Question: We've got the following script:
'''
WITH
SET [Last56Days] as
TAIL ( [Date].[Date - Calendar Month].[Calendar Day].members, 56 )
MEMBER [Measures].[DateValue] as
[Date].[Date - Calendar Month].CURRENTMEMBER.member_value, format_string = "short date"
MEMBER [Measures].[DateValue2] as
[Date].[Date - Calendar Month].CURRENTMEMBER.member_value, format_string = "dd/mm/yyyy"
SELECT
{ [Measures].[DateValue], [Measures].[DateValue2]} ON COLUMNS,
Hierarchize ({ [Last56Days] } ) ON ROWS
FROM [Our Cube]
'''
It returns this:

Can I change the date format somehow so that the dates are like this "09 Feb 2014" i.e. shorter ?
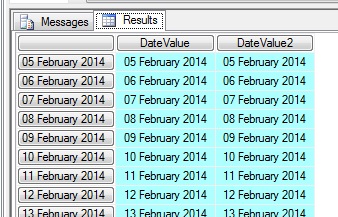
Answer: From the comments I suppose that the issue is that you have integer date keys and a name column which is always of type string in Analysis Services. These will not work with date formats which need dates (or doubles containing the days since January, 1, 1900, and as fractions the time of day, i. e. 8:30 am would be 8.5/24).
Thus, you could use
'''
MEMBER [Measures].[Date as int] as
[Date].[Date - Calendar Month].CURRENTMEMBER.Properties('Key0', Typed)
MEMBER [Measures].[Date Year] as
Fix([Measures].[Date as int] / 10000)
MEMBER [Measures].[Date Month] as
Fix(([Measures].[Date as int] - [Measures].[Date Year] * 10000) / 100)
MEMBER [Measures].[Date Day] as
[Measures].[Date as int] - [Measures].[Date Year] * 10000 - [Measures].[Date Month] * 100
MEMBER [Measures].[DateValue] as
// convert it to Date data type and use a format string on that:
DateSerial([Measures].[Date Year], [Measures].[Date Month], [Measures].[Date Day]),
format_string = 'dd/mm/yyyy'
'''
See <URL>.
Looking at the complexity of my above code, it may be better to use string logic instead of integer logic, i. e. omitting the 'typed' argument to 'Properties' and then calculating year, month, and day using 'Left', 'Mid', and 'Right' and converting that to integers. But "the details of that are left as an exercise to the reader".